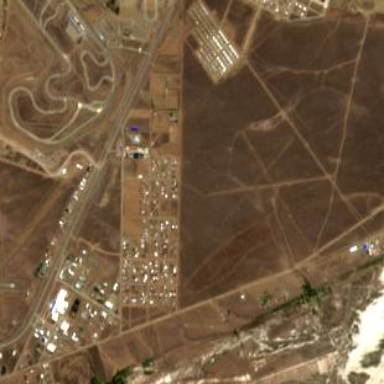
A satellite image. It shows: Net fence enclosing motor sports area.